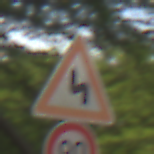
Verkehrszeichen: DoppelkurveZunaechstLinks
Zusatzzeichen unten: Geschwindigkeit90
Umgebung: Outdoor, RoadRail
Tageszeit: MorningAfternoon
Wetter: Clear
Licht: Natural
Jahreszeit: NotSpecified
Kontrast: LowContrast